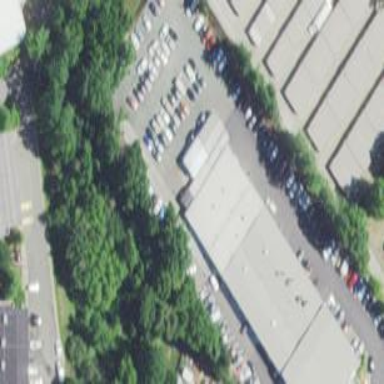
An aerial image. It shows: Building used as car repair shop.